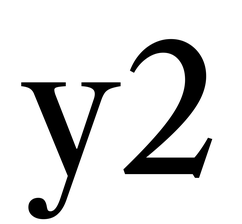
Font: LibreCaslonText_Regular